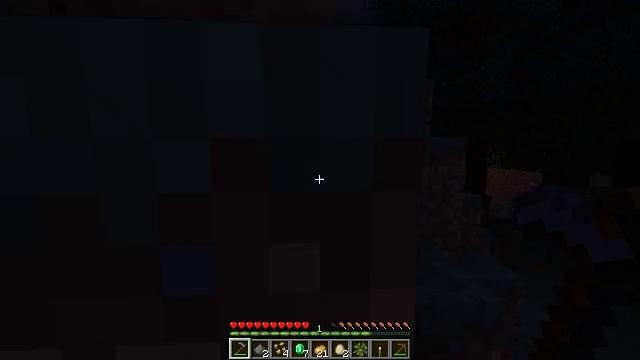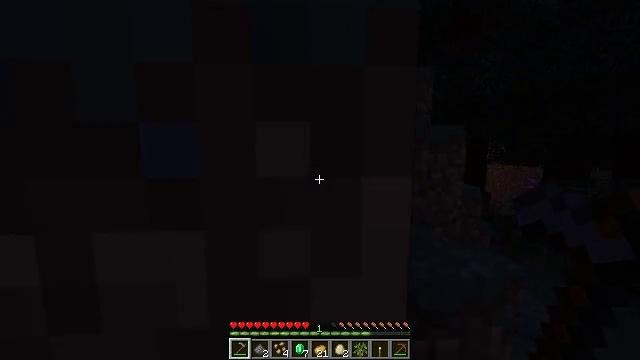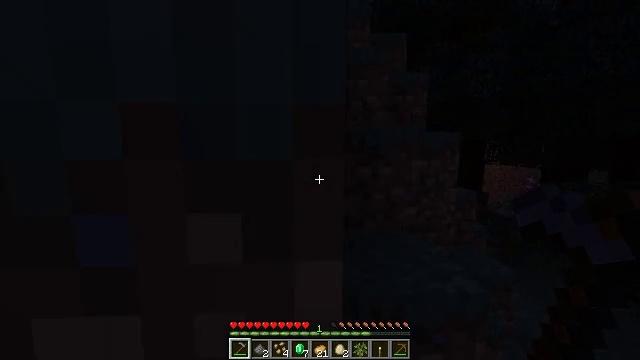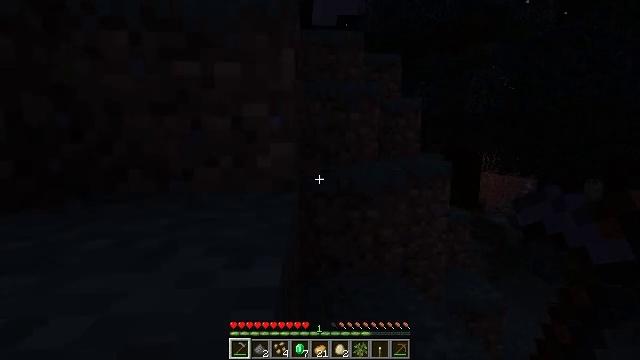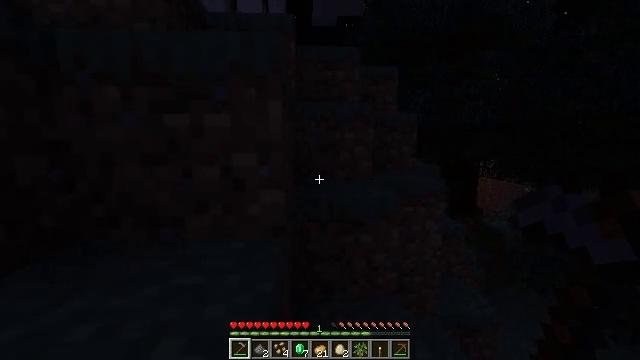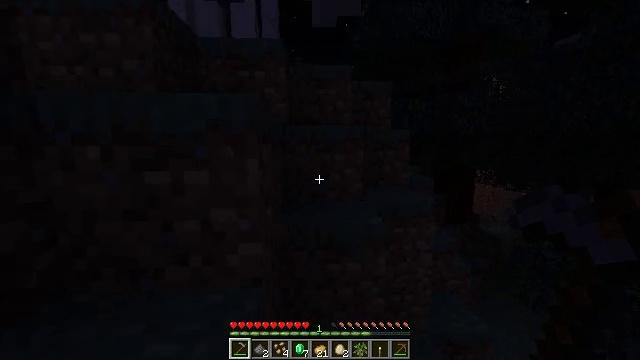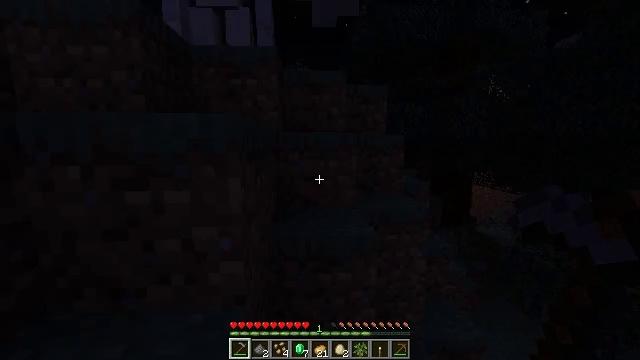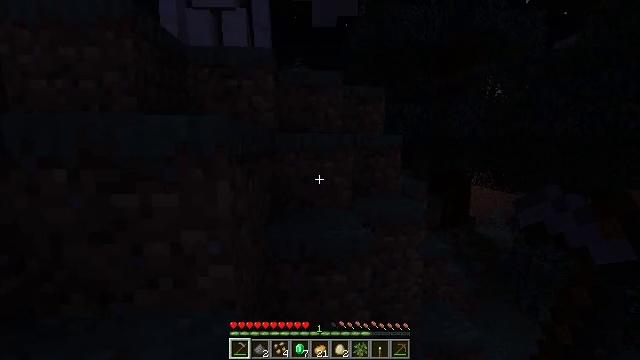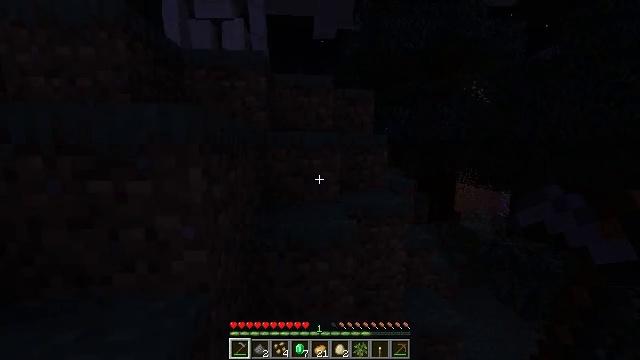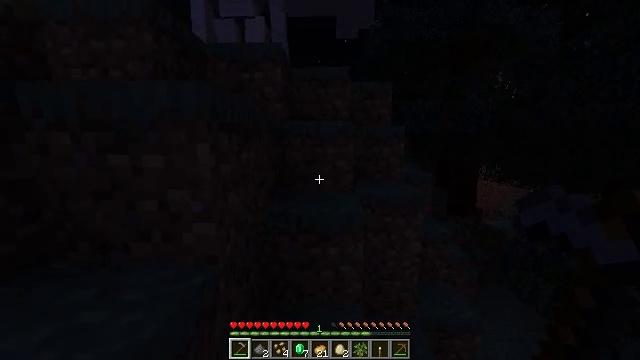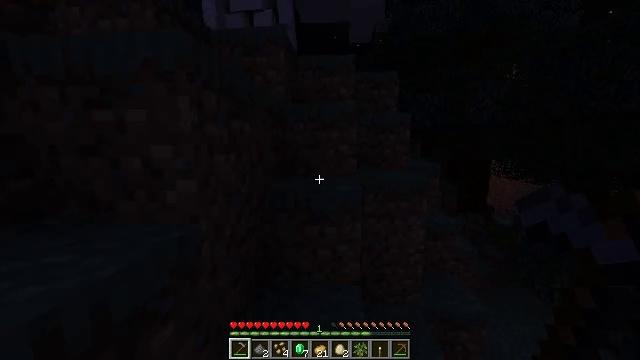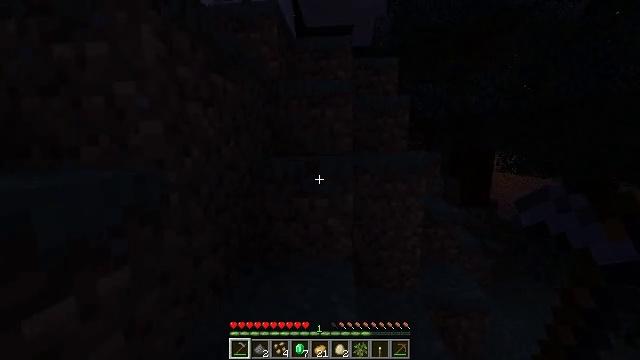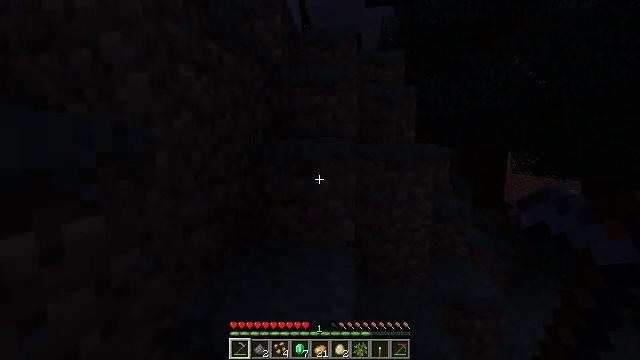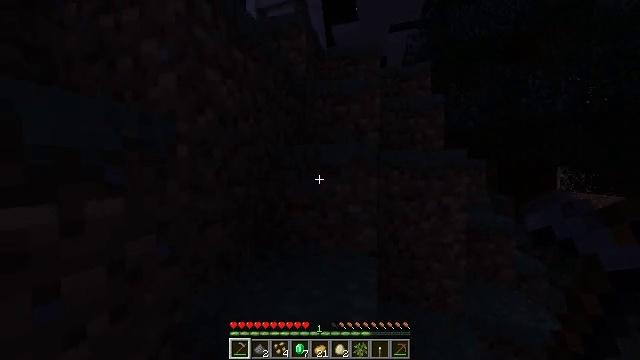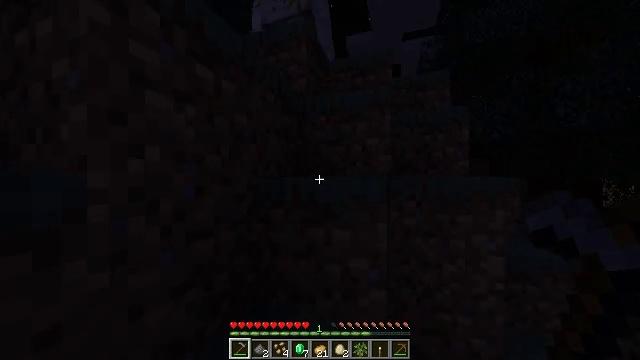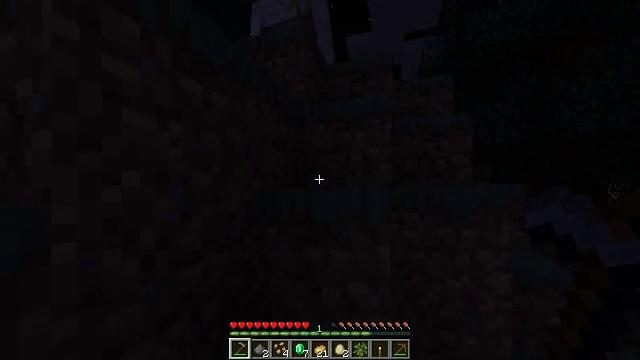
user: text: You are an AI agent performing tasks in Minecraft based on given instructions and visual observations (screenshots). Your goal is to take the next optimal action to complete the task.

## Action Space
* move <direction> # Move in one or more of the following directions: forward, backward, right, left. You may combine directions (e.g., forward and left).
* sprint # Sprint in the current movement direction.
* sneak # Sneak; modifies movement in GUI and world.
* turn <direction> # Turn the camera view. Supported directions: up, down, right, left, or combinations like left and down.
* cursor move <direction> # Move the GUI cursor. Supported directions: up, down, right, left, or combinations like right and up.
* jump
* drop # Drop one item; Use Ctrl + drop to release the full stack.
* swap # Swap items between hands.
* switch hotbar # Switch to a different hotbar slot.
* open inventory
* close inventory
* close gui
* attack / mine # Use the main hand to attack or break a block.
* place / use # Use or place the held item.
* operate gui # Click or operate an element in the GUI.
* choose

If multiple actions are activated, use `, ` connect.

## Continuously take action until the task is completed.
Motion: motion action
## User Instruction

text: Drop an emerald.
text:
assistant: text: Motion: move forward and move right, sprint, jump
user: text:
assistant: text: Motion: move forward and move right, sprint, jump
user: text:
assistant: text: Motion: move forward and move right, sprint, jump
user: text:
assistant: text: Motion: move forward and move right, sprint, jump
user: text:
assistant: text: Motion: move forward and move right, sprint, jump
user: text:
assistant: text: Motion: move forward and move right, sprint, jump
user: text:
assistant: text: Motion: move forward and move right, sprint, jump
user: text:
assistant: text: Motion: move forward and move right, sprint, jump
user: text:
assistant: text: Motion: move forward and move right, sprint, turn left, jump
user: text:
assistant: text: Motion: move forward and move right, sprint, turn left, jump
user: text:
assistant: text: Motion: move forward, sprint, turn left, jump
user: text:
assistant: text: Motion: move forward, sprint, turn left and up, jump
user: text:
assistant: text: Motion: move forward, sprint, turn left and up, jump
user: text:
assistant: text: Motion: move forward, sprint, turn left and up, jump
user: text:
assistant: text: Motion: move forward, sprint, jump
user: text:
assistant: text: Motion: move forward, sprint, jump
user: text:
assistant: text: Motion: move forward, sprint, jump
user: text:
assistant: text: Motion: move forward, sprint, jump
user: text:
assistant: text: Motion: move forward, sprint, jump
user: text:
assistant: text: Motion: move forward, sprint, jump
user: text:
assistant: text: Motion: move forward, sprint, turn down, jump
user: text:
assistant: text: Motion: move forward, sprint, turn right and down, jump
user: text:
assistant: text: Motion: move forward, sprint, turn right and up, jump
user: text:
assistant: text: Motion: move forward, sprint, turn right and up, jump
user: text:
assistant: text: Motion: move forward, sprint, jump
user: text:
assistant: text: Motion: move forward, sprint, jump
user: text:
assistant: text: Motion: move forward, sprint, jump
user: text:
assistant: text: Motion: move forward, sprint, jump
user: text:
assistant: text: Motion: move forward, sprint, jump
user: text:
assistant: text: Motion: move forward, sprint, jump